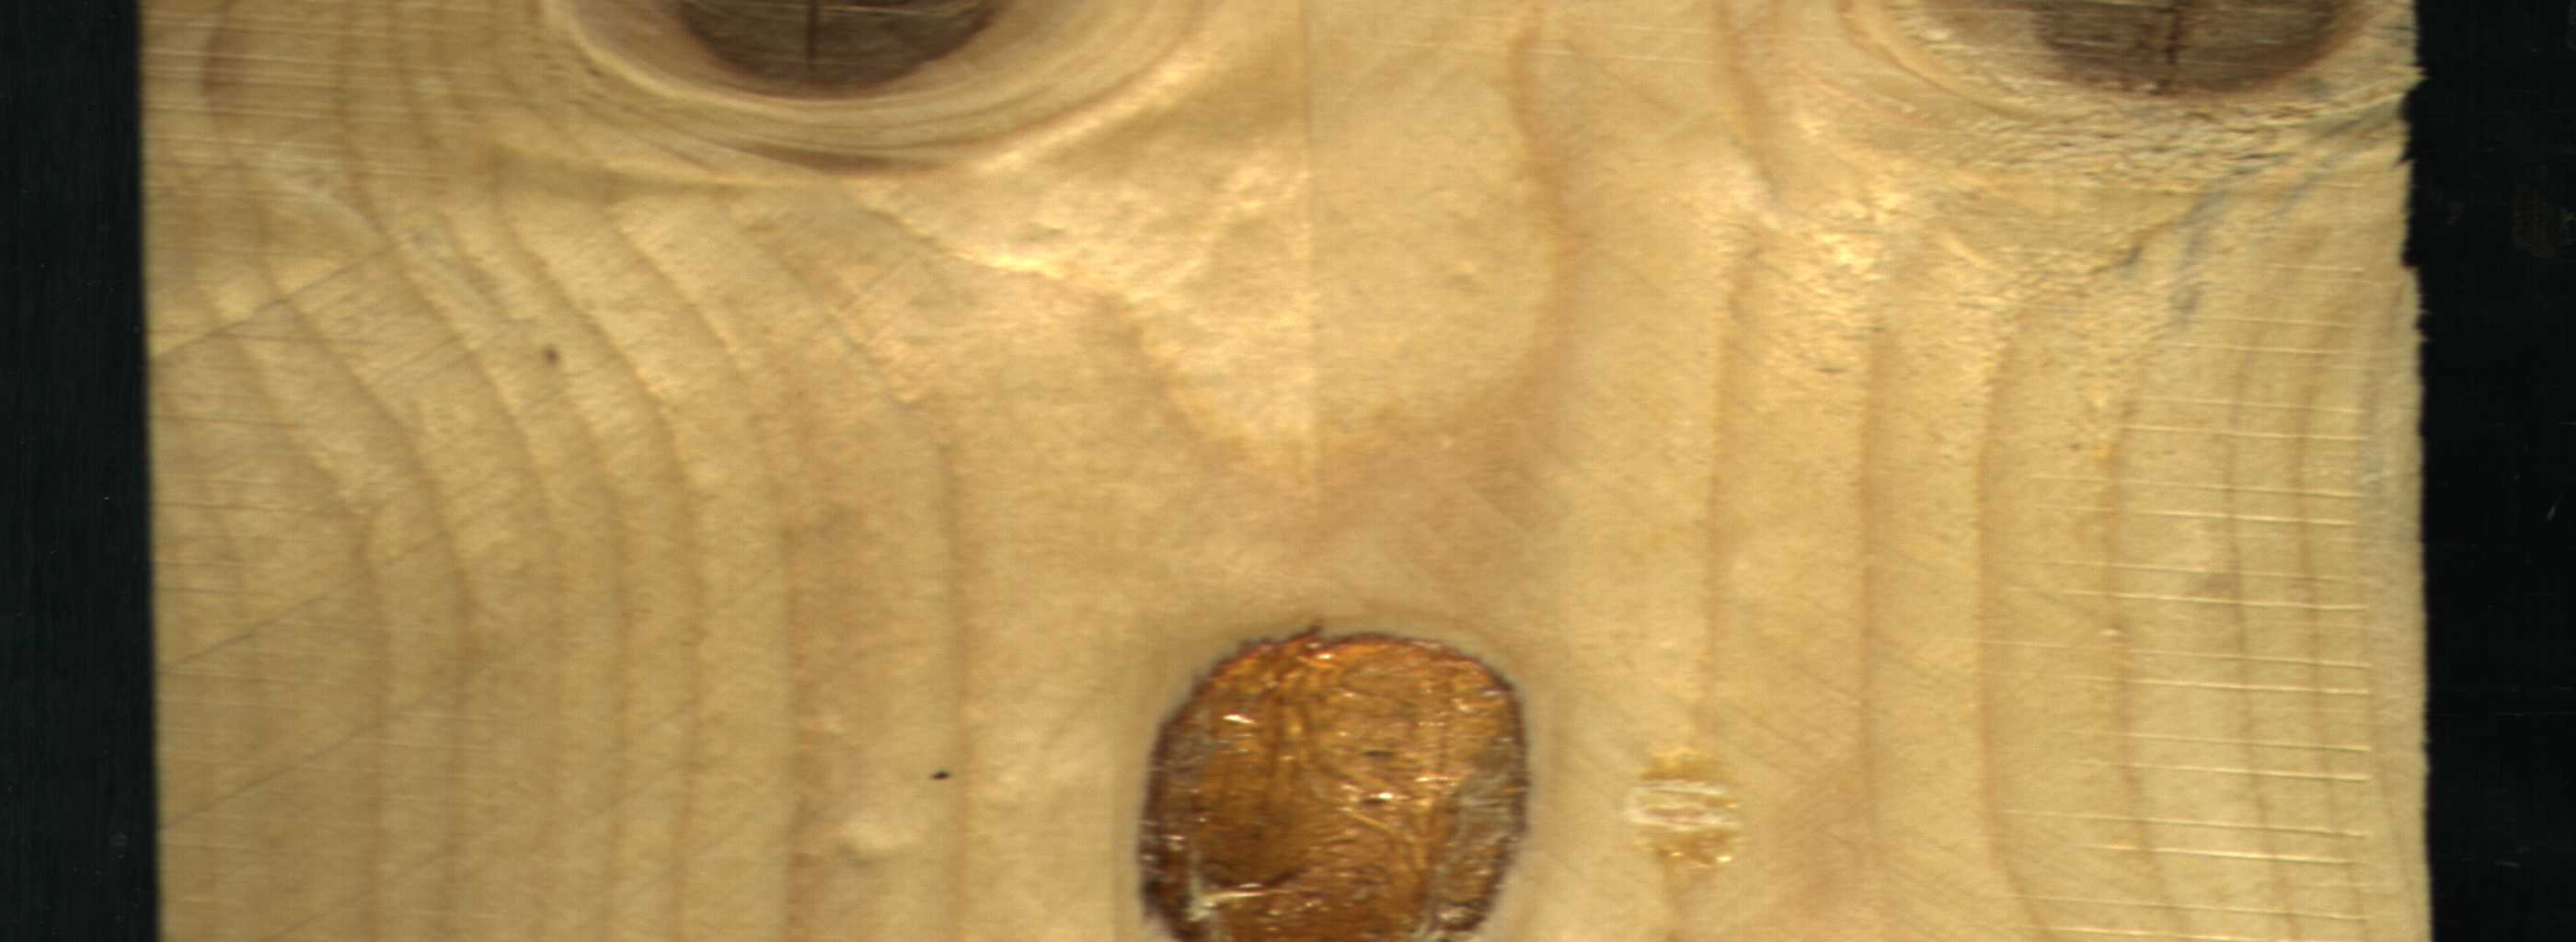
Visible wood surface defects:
resin
knot_with_crack
Dead_Knot